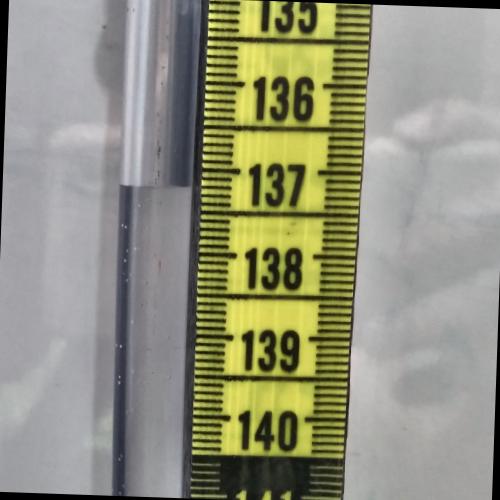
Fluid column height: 137.2 cm